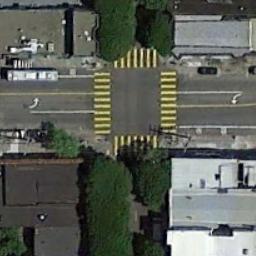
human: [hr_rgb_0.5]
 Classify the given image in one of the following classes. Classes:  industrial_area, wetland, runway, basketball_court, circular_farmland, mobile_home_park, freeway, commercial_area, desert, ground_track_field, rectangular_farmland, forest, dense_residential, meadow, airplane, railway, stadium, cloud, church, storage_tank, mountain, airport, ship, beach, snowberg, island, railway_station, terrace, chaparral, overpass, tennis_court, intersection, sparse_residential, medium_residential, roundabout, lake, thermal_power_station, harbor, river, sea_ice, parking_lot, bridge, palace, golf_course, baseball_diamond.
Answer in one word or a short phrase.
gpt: intersection